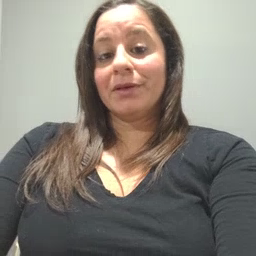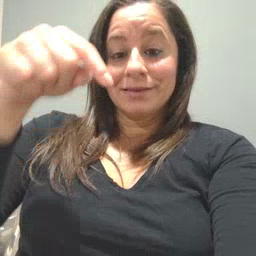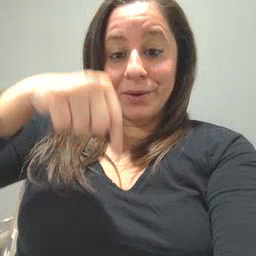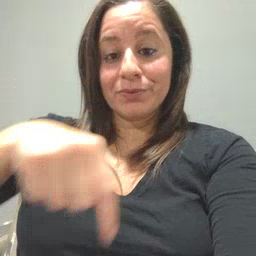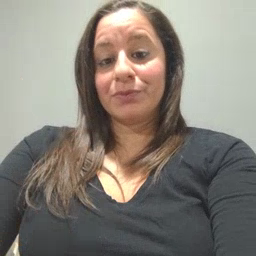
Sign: down